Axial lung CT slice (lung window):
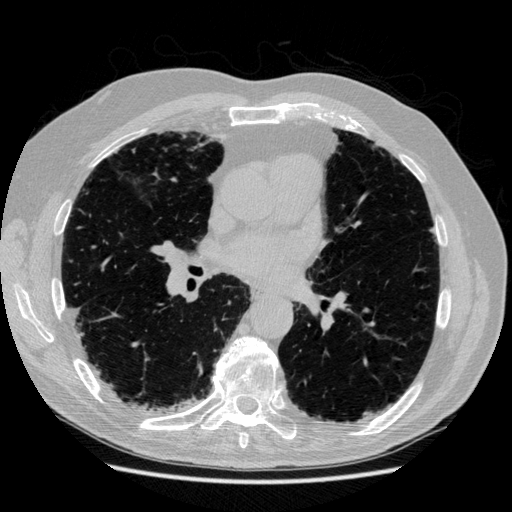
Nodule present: no